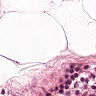
Metastatic tissue present: no